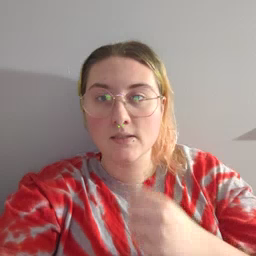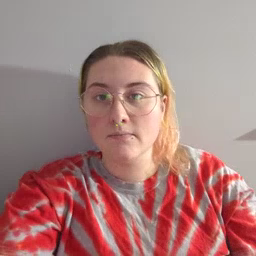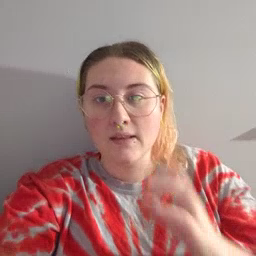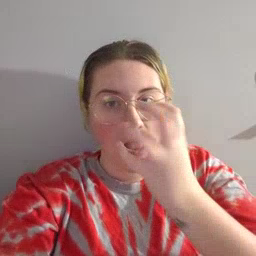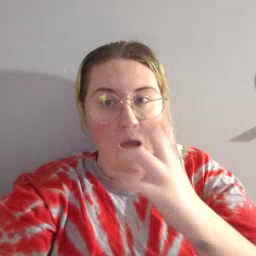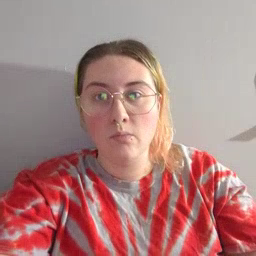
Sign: clown